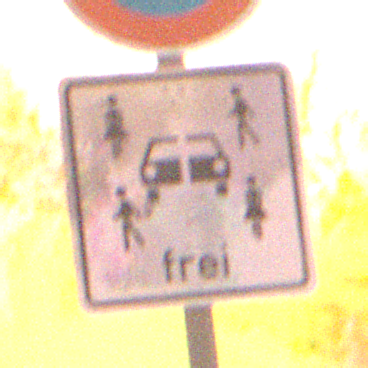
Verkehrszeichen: CarsharingfahrzeugeFrei
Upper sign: EingeschraenktesHalteverbot
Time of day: Night
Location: Outdoor (Nature)
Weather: Clear
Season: NotSpecified
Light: Natural